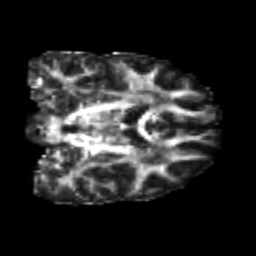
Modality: FA
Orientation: coronal
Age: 23
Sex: male
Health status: healthy
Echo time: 0.074 s